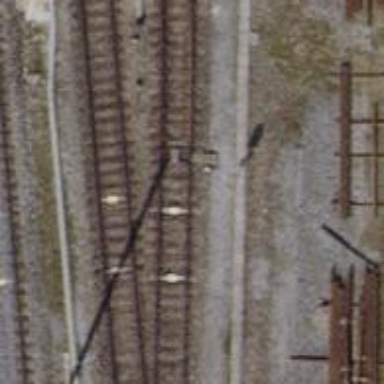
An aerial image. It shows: Railway switch.